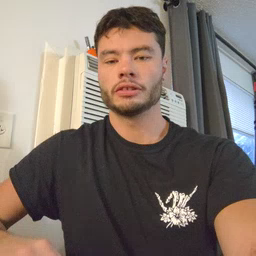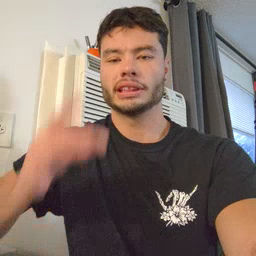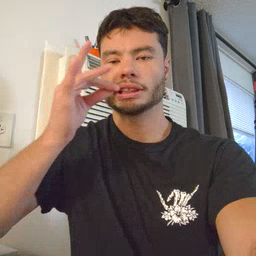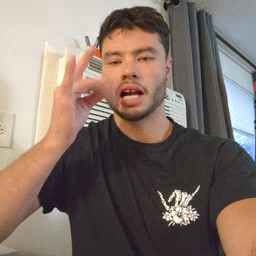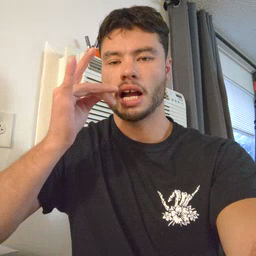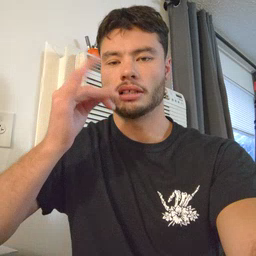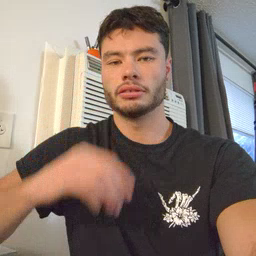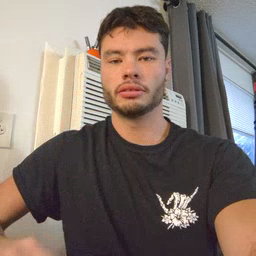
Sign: snack